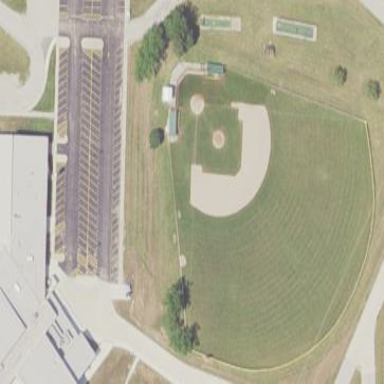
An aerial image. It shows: Baseball pitch for leisure and sports activities.